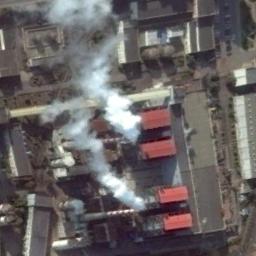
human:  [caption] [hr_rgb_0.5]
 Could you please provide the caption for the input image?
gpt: In the upper left corner of the picture, there is a smoking thermal power station .

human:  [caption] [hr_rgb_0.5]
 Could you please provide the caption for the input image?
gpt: Many buildings of different shapes and sizes are beside the thermal power station .

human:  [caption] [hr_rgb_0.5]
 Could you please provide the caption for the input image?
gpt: In the thermal power plant there are plants and machinery, and two chimneys emit smoke .

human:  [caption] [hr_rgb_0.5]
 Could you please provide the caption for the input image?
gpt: The thermal power station is next to some buildings with white mist above .

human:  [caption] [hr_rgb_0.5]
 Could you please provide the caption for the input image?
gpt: There are many buildings on the thermal power station .